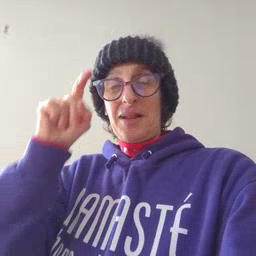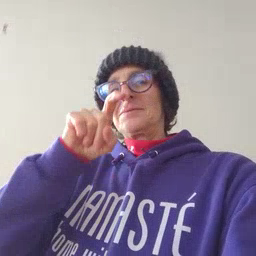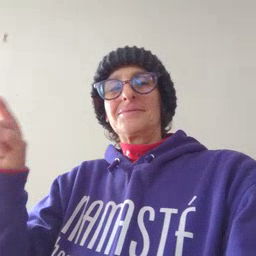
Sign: closet